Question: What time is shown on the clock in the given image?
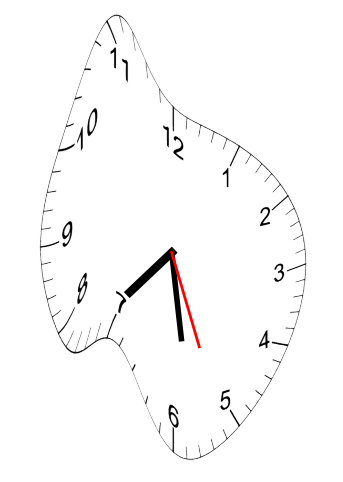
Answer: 07:28:26